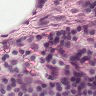
Metastatic tissue present: no